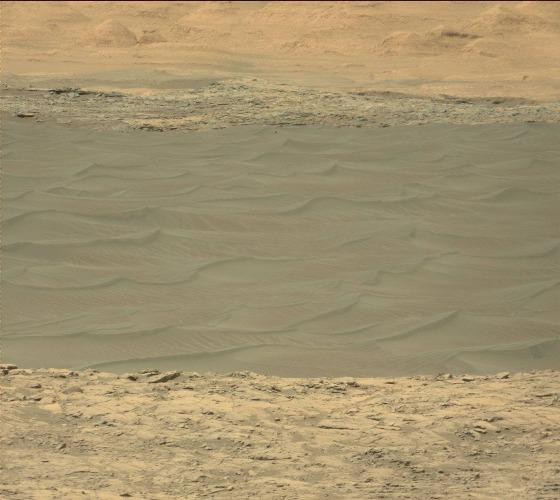
Terrain classes present: Bedrock, Gravel / Sand / Soil, Shadow, Sky / Distant Mountains